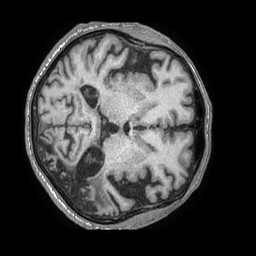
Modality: T1w
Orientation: axial
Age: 51
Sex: male
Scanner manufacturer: philips
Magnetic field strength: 1.5 T
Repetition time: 0.007639 s
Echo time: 0.003473 s